Group 1:
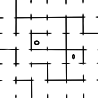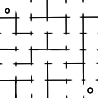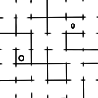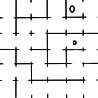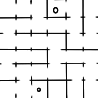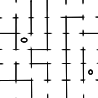
Group 2:
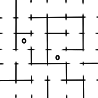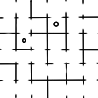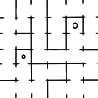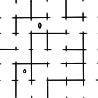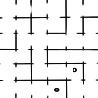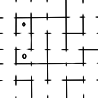
Rule separating the two groups: One area unreachable by the marked locations vs. all areas reachable by the marked locations.
Concepts: maze, reachable
Author: Jakub Štepo